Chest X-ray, AP view. Patient: 28 years old, sex F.
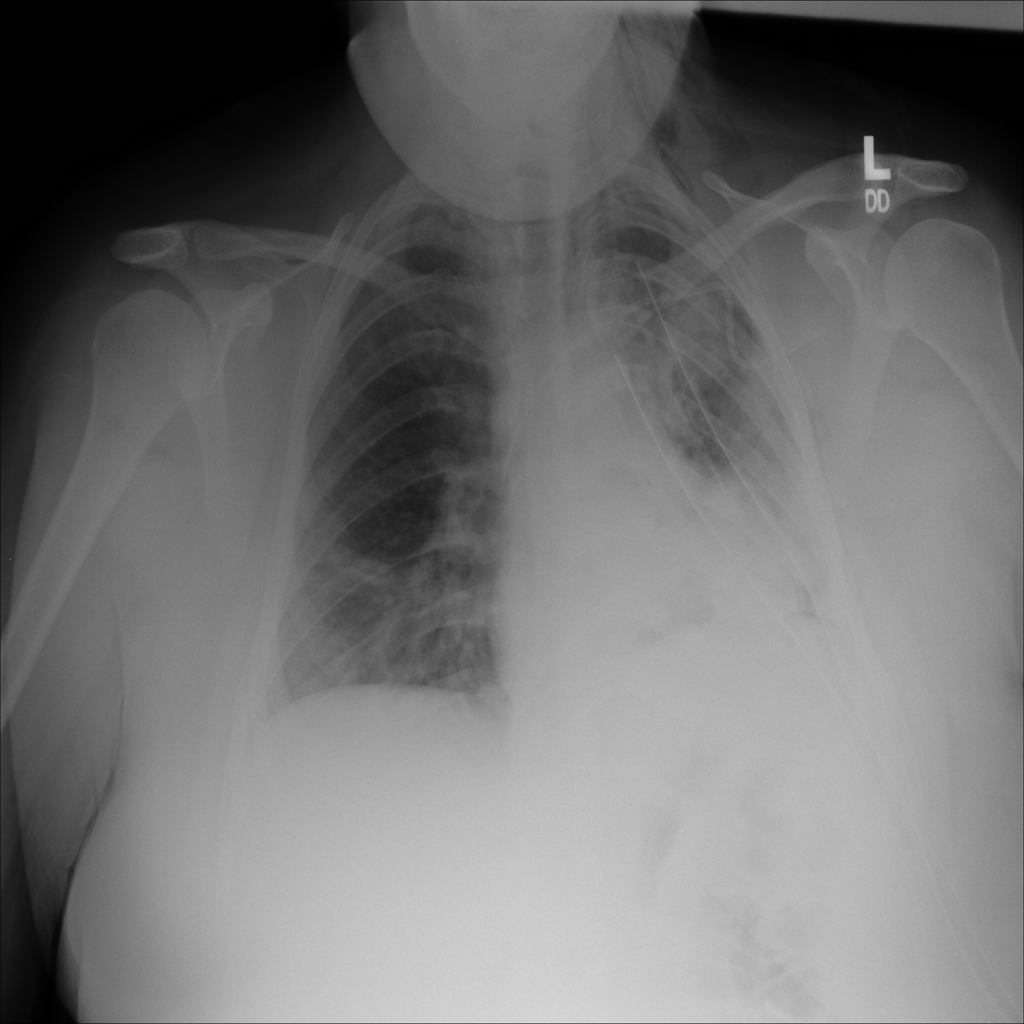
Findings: Atelectasis